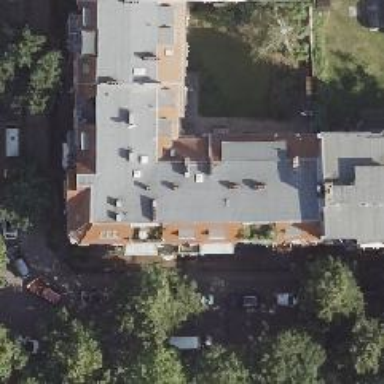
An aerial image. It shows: Building with double saltbox roof made of roof tiles.